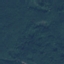
Land use / land cover: Forest